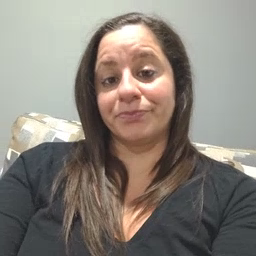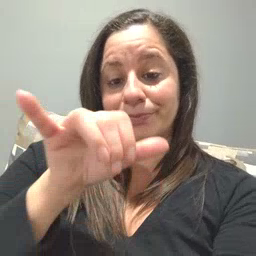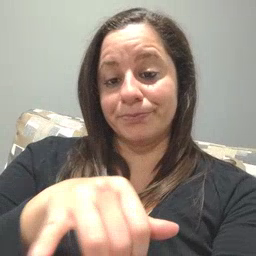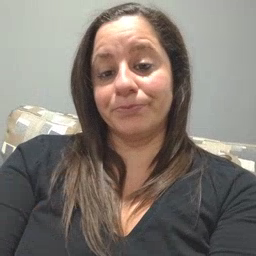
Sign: stay